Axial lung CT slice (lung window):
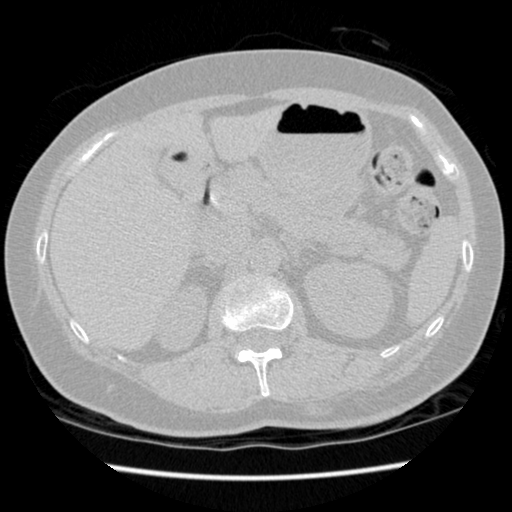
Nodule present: no